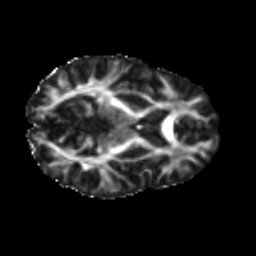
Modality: FA
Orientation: axial
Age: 26
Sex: female
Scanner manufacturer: ge
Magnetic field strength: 3 T
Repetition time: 7.8 s
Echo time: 0.0606 s